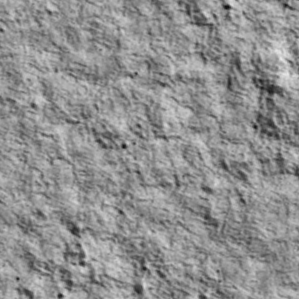
Label: non_frost